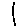
Label: line